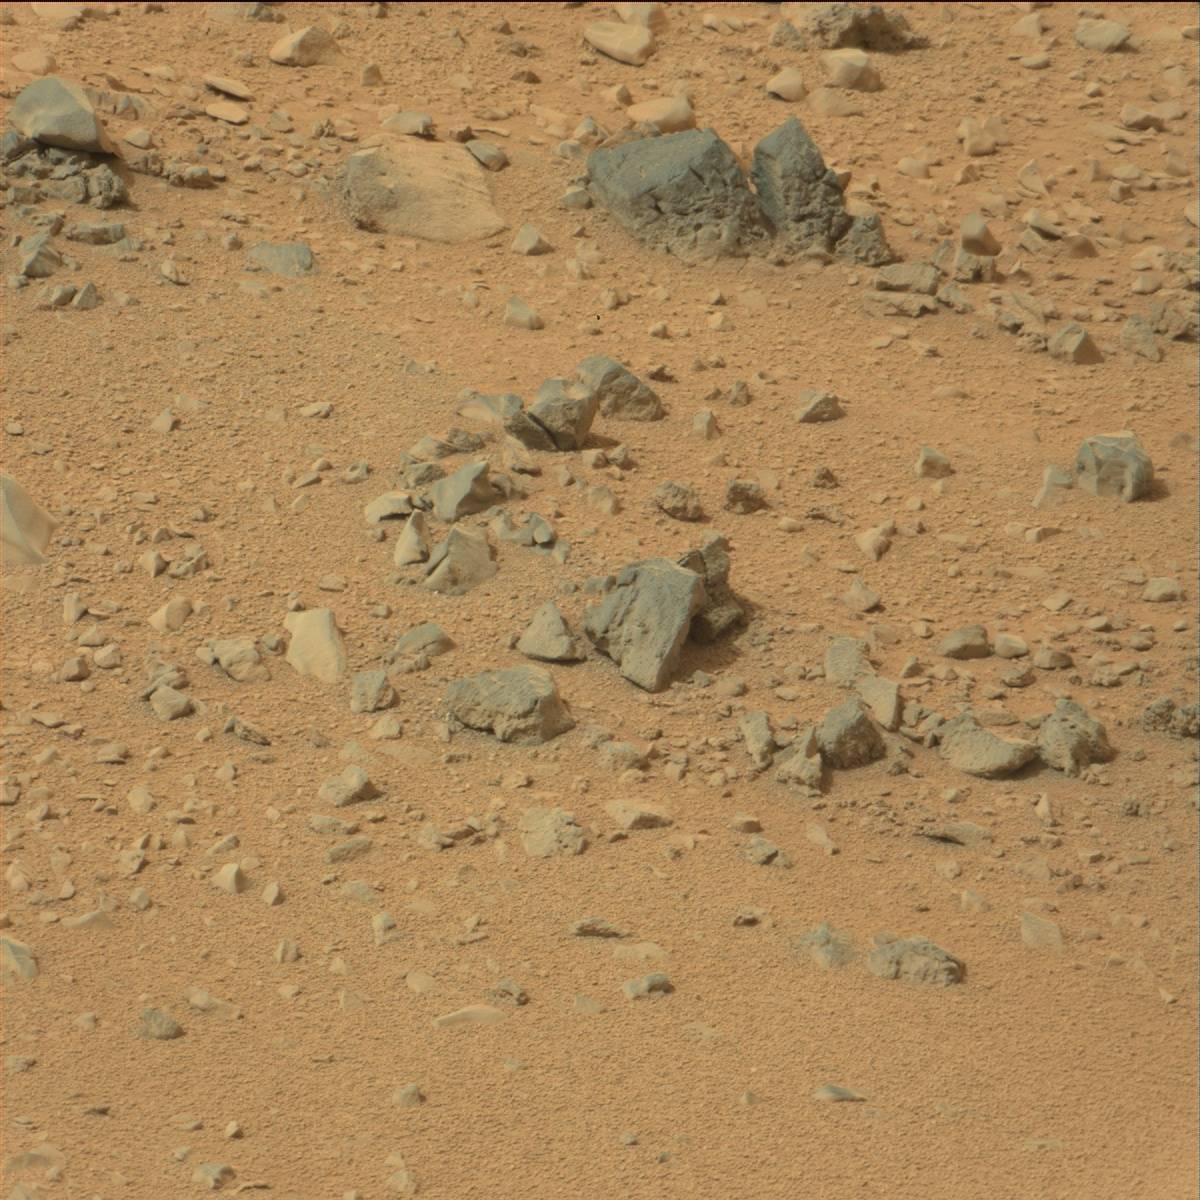
Terrain classes present: Bedrock, Sand / Soil